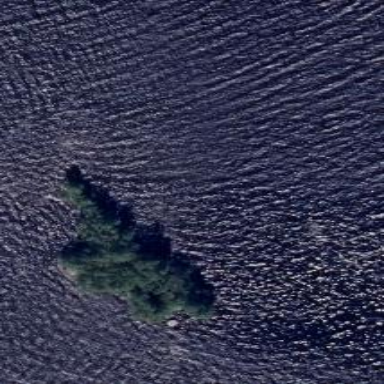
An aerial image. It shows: Islet covered with woodland.